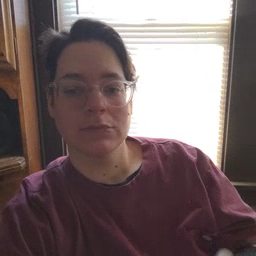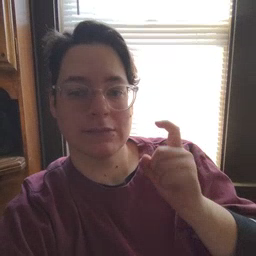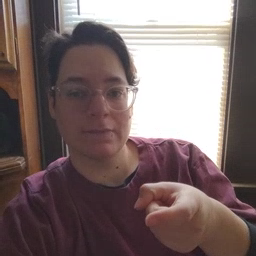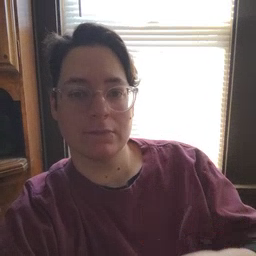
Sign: give